Question: Can anyone assist with how to successfully use JQueryUI Dialog where I remove a table row that is displayed in the dialog by using a link or some other mechanism?
Here is a visual of the code I'm working with

<URL>
HTML
'''
<tr>
<td>1/1/0001</td>
<td>THOMAS</td>
<td>LNAMEONE<input type="hidden" id="name_17053942" value="LNAMEONE" /></td>
<td>SKIN TW</td>
<td><PHONE><input type="hidden" id="number_17053942" value="SKINNER" /></td>
<td>1/7/2009</td><td>Graph Trend View <a href="#" id="<PHONE>" class="ui-state-add ui-corner-all">Add</a></td>
<td class="hide-cell">
<!-- ui-dialog -->
<div id="dialog_17053942_message" title="<PHONE> THOMAS SKINNER">
<p></p>
</div>
</td>
</tr>
<tr>
<td>6/21/2010</td>
<td>EMERY</td>
<td>LNAMETWO<input type="hidden" id="name_ZF365763B" value="LNAMETWO" /></td>
<td>RAND E</td>
<td>ZF365763B<input type="hidden" id="number_ZF365763B" value="ZF365763B" /></td>
<td>1/7/2009</td><td>Graph Trend View <a href="#" id="ZF365763B" class="ui-state-add ui-corner-all">Add</a></td>
<td class="hide-cell">
<!-- ui-dialog -->
<div id="dialog_ZF365763B_message" title="ZF365763B EMERY RANDOLPH">
<p></p>
</div>
</td>
</tr>
'''
JQUERY
'''
$(function() {
// Dialog
$('#carrier-list').dialog({
autoOpen: false,
resizable: false,
height: 260,
modal: true,
width: 240,
buttons: {
"Compare Carriers": function() {
$(this).dialog('close');
},
"Save": function() {
$(this).dialog('close');
}
}
});
// Dialog Link
// This adds a carrier to a list
$('.ui-state-add').click(function() {
var target = $(this).attr("id");
//alert(target);
$("#carrier-table").prepend("<tr id='" + target + "'>" +
"<td><a href='#' id='" + target + "' class='ui-state-remove ui-corner-all'>remove</a></td>" +
"<td>" + target + "</td>" +
"<td>" + $("#name_" + target).val() + "</td>" +
"</tr>");
$('#carrier-list').dialog('open');
return false;
});
//hover states on the static widgets
$('.ui-state-add').hover(
function() { $(this).addClass('ui-state-hover'); },
function() { $(this).removeClass('ui-state-hover'); }
);
// Remove Dialog Link
// This adds a carrier to a list
$('.ui-state-remove').click(function() {
var target = $(this).attr("id");
alert(target);
$('#' + target).remove(); ;
//$('#carrier-list').dialog('open');
return false;
});
});
'''
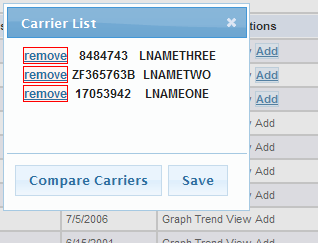
Answer: I came up with a solution.
'''
<script type="text/javascript" id="removeCarrier">
function removeCarrierFromList(obj) {
var i = obj.parentNode.parentNode.rowIndex;
document.getElementById('carrier-table').deleteRow(i);
$('#' + obj.id).removeClass('delete-carrier-company');
//alert(obj.id); //.hasClass('add-carrier-company').tostring() ); //
$('#' + obj.id).bind('click', function() {
//alert('User clicked on ' + obj.id);
});
}
</script>
'''